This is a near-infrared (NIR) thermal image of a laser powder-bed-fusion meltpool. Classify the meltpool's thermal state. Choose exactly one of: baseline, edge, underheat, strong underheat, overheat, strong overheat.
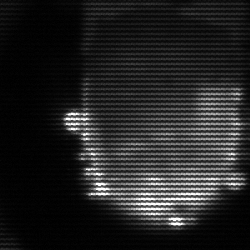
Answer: baseline